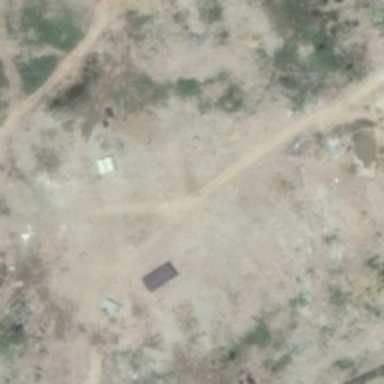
There is a terrene road across the bareland with some pieces of greenland .